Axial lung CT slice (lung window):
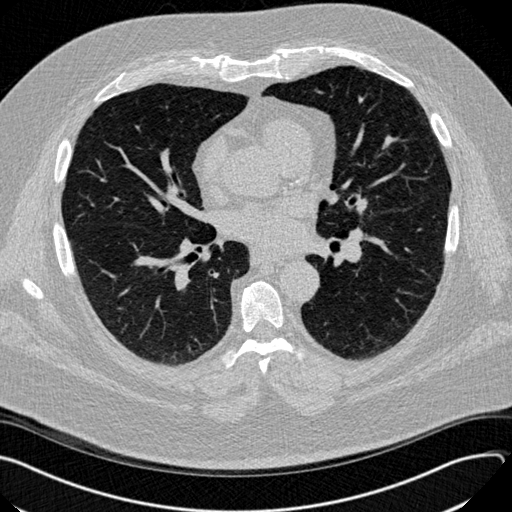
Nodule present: no